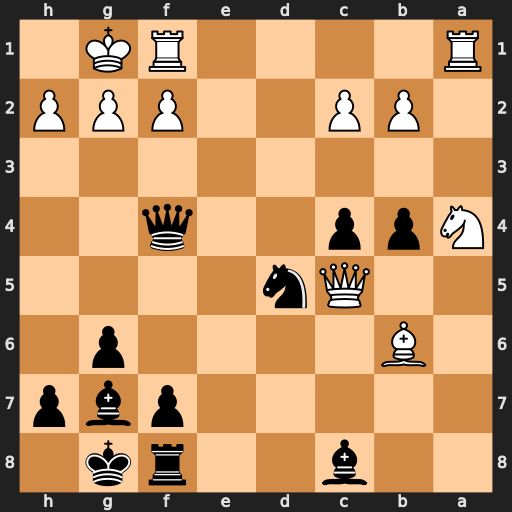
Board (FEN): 2b2rk1/5pbp/1B4p1/2Qn4/Npp2q2/8/1PP2PPP/R4RK1
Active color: b
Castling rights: -
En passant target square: -
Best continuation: Be5 g3 Qf3 Qxc8 Rxc8